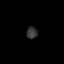
Tissue: lung
Cell type: Endothelial cells
Senescence score: 0.5799
Nuclear area (px): 127
Mean DAPI intensity: 53.961